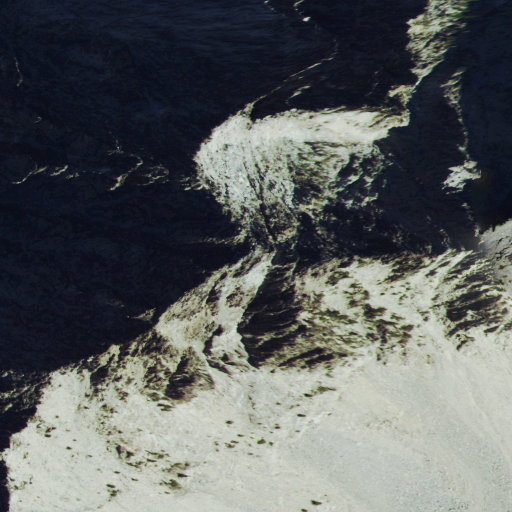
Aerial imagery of mountain in Idaho named Horstmann Peak containing grassland, evergreen forest, snow, barren land, and open water